Interaction volume radius: 5 \u00c5
Interaction volume height: 25 \u00c5
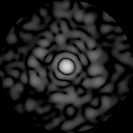
Disorder parameter: 0.8272